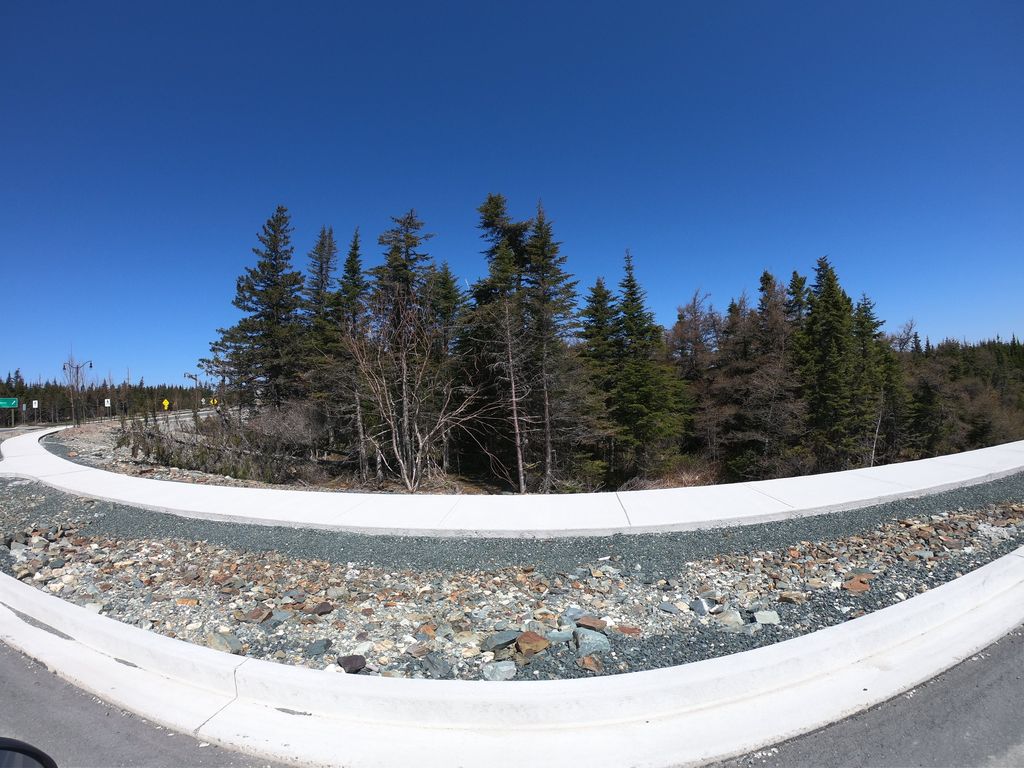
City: st_johns